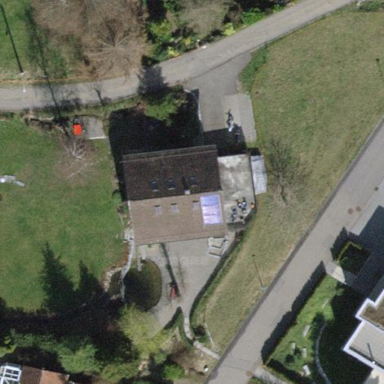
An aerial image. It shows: Detached building with gabled roof.